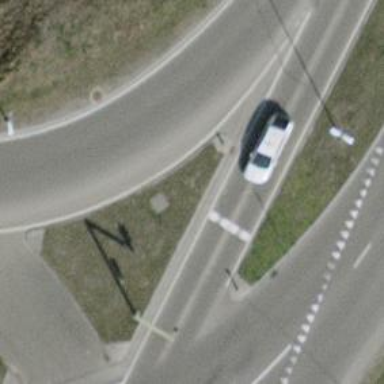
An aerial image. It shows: Road with traffic signals.